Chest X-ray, PA view. Patient: 65 years old, sex F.
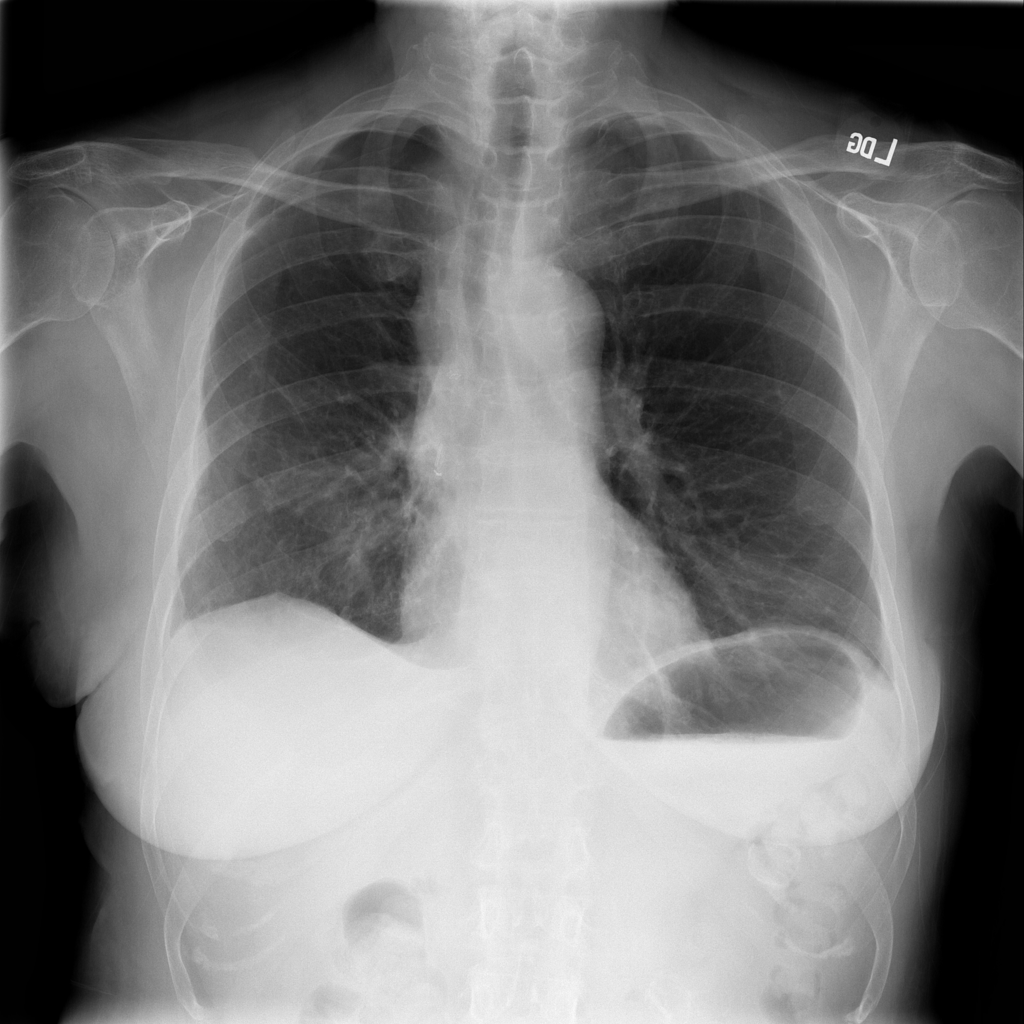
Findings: Pneumothorax